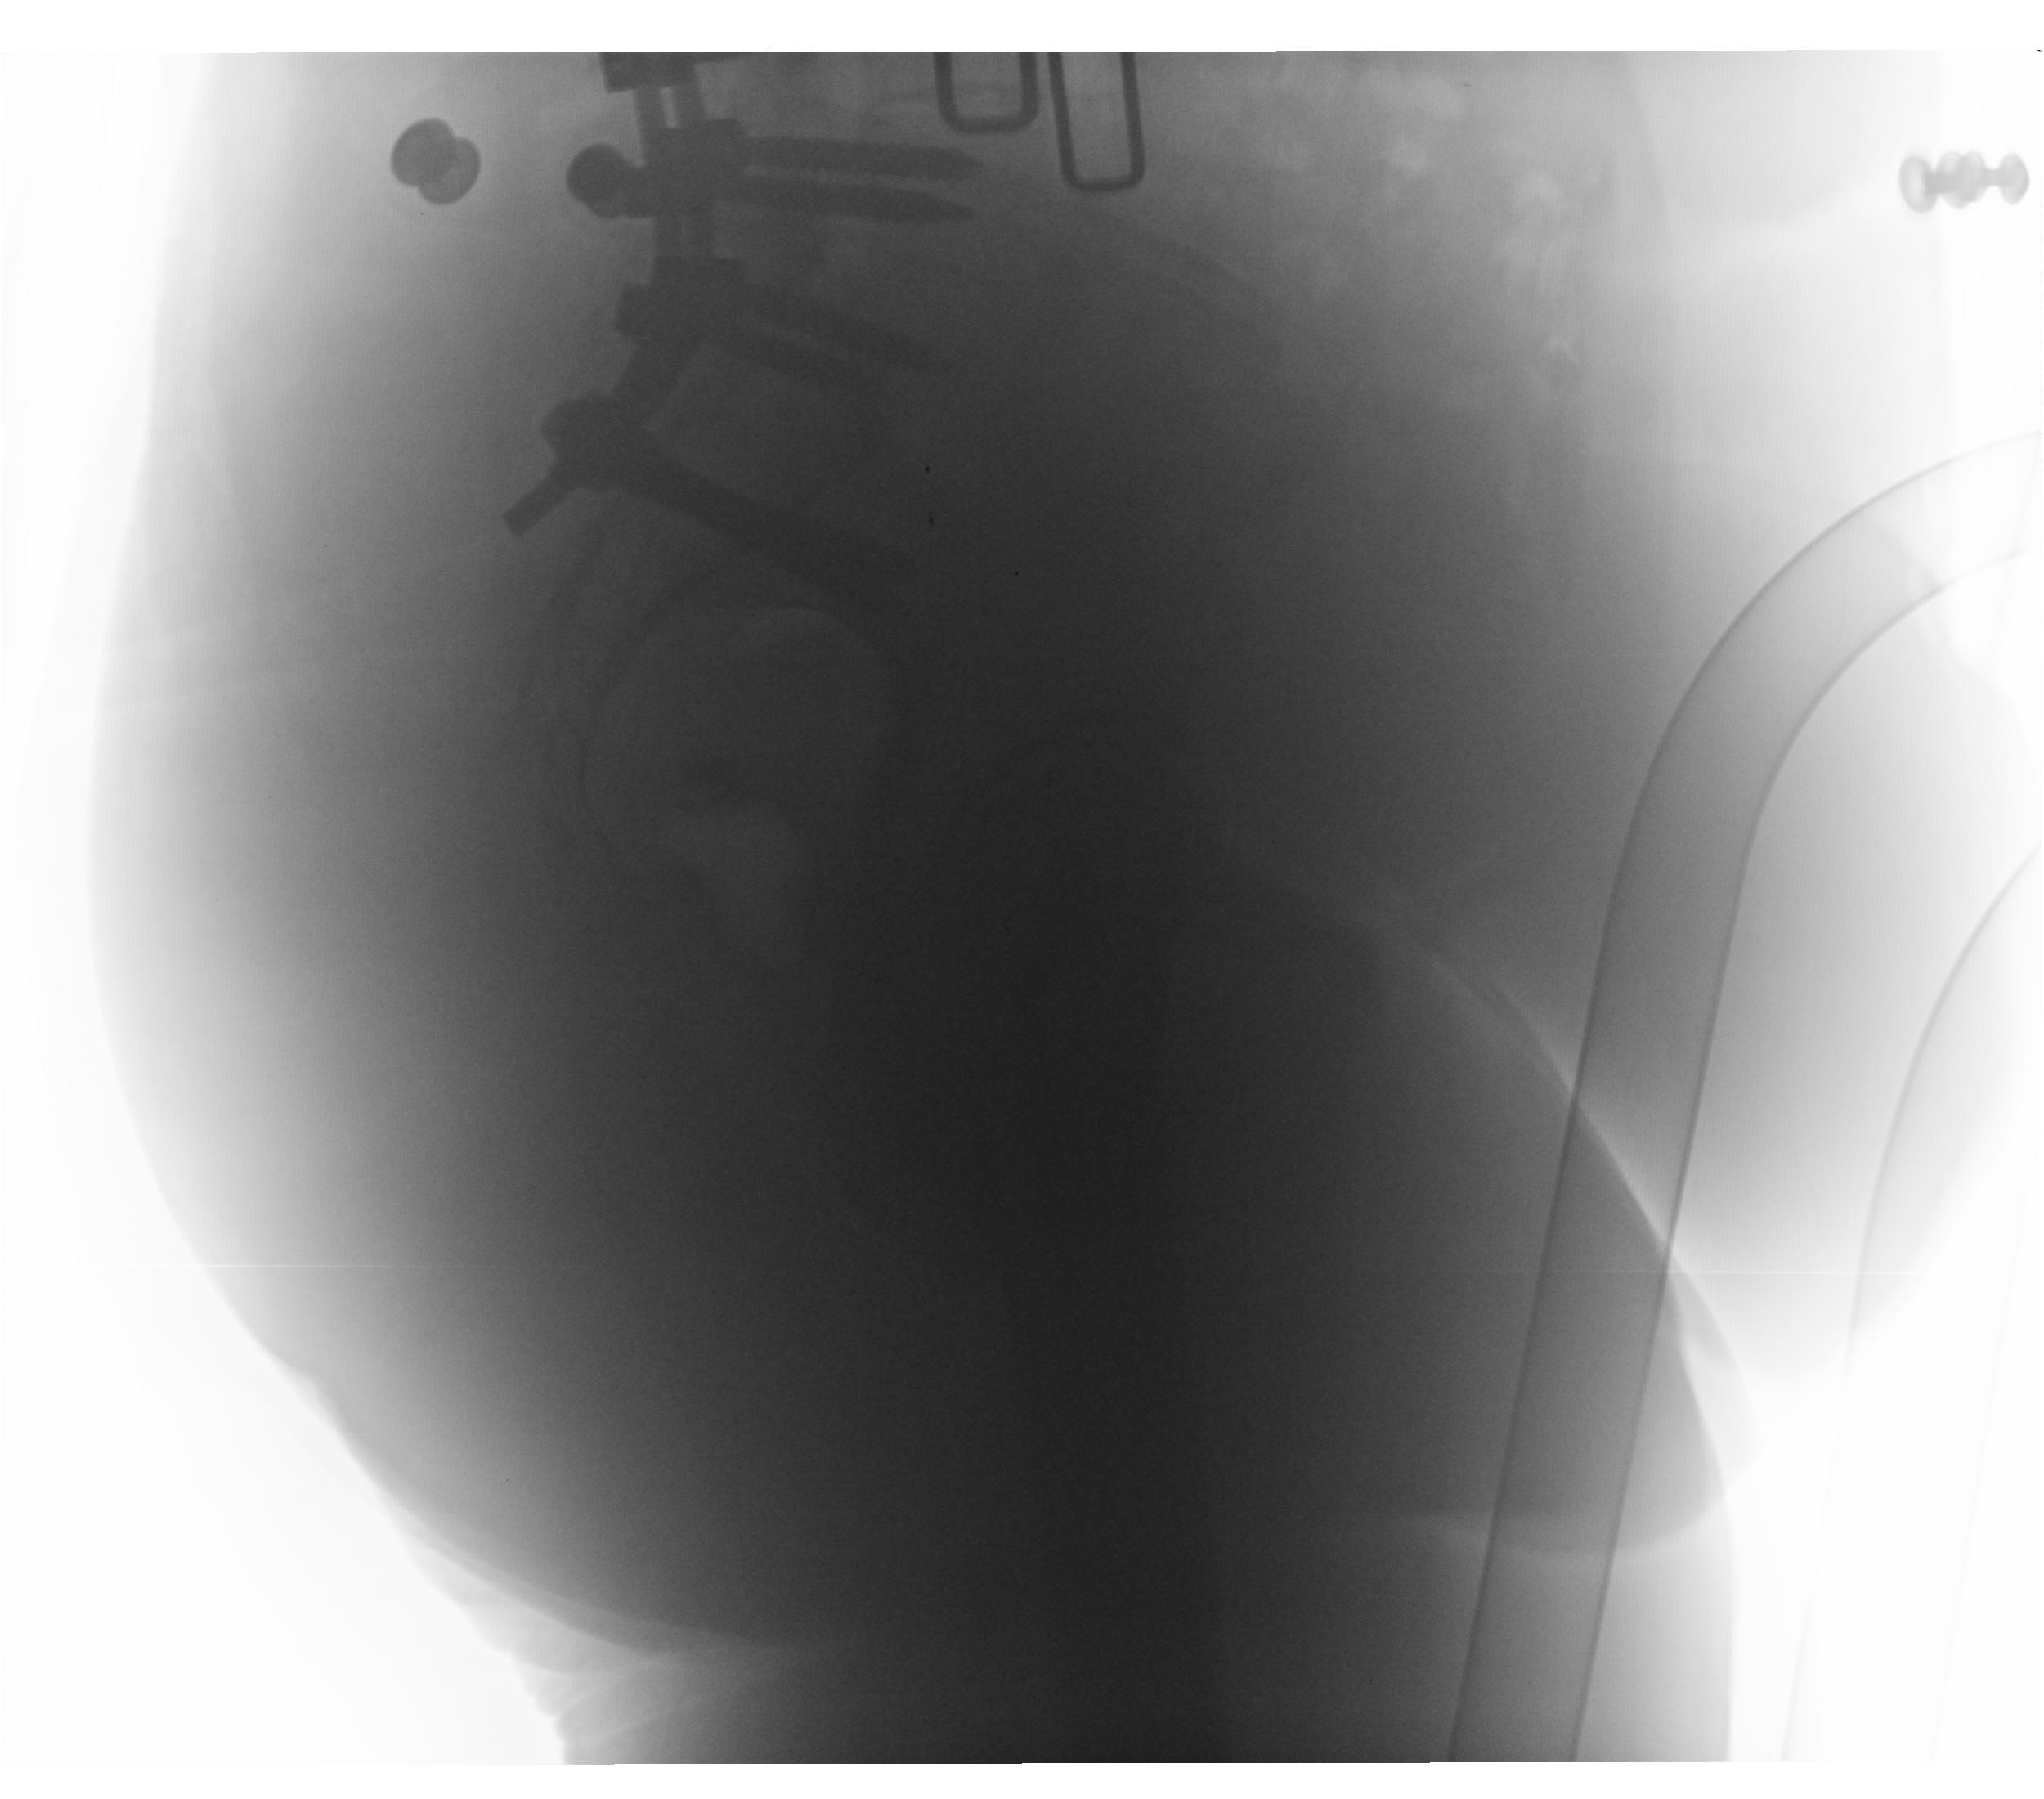
View: LATERAL
Implant manufacturer: orthofix firebird